Interaction volume radius: 10 \u00c5
Interaction volume height: 20 \u00c5
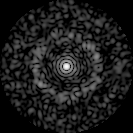
Disorder parameter: 0.8441